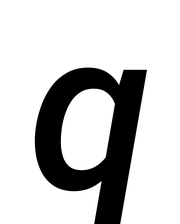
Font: Roboto-Italic_Medium_Italic